Question: After the recent changes in my application still i get this issue while displaying the image using the relative path in the database. 'Error: 404 NOT FOUND http://localhost:1256/Empdet/%22/Photos/jobs.jpg%22'

'''
$scope.UploadFile = function () {
console.log('UploadFile');
console.log($scope.Empdet.PhotoFile);
var file = $scope.Empdet.PhotoFile;
console.log('file is ' + JSON.stringify(file));
var uploadUrl = "../Photos";
console.log('before file upload');
EmployeeFactory.UploadFile(file, uploadUrl).success(function (response) {
$scope.Empdet.PhotoText = response;
console.log('$scope.Empdet.PhotoText');
console.log(response);
}).error(function () {
console.log('error');
});
console.log('after file upload');
};
'''
'''
service.UploadFile = function (file, uploadUrl) {
var fd = new FormData();
fd.append('file', file);
return $http.post('/Empdet/UploadFile', fd, {
transformRequest: angular.identity,
headers: { 'Content-Type': undefined }
});
}
'''
'''
[HttpPost]
public ActionResult UploadFile()
{
var file = Request.Files[0];
var path = Path.Combine(Server.MapPath("~/Photos/"), file.FileName);
file.SaveAs(path);
// prepare a relative path to be stored in the database and used to display later on.
var filename = Url.Content("~/Photos/" + file.FileName);
// save to db
return Json(filename.ToString(), JsonRequestBehavior.AllowGet);
}
'''
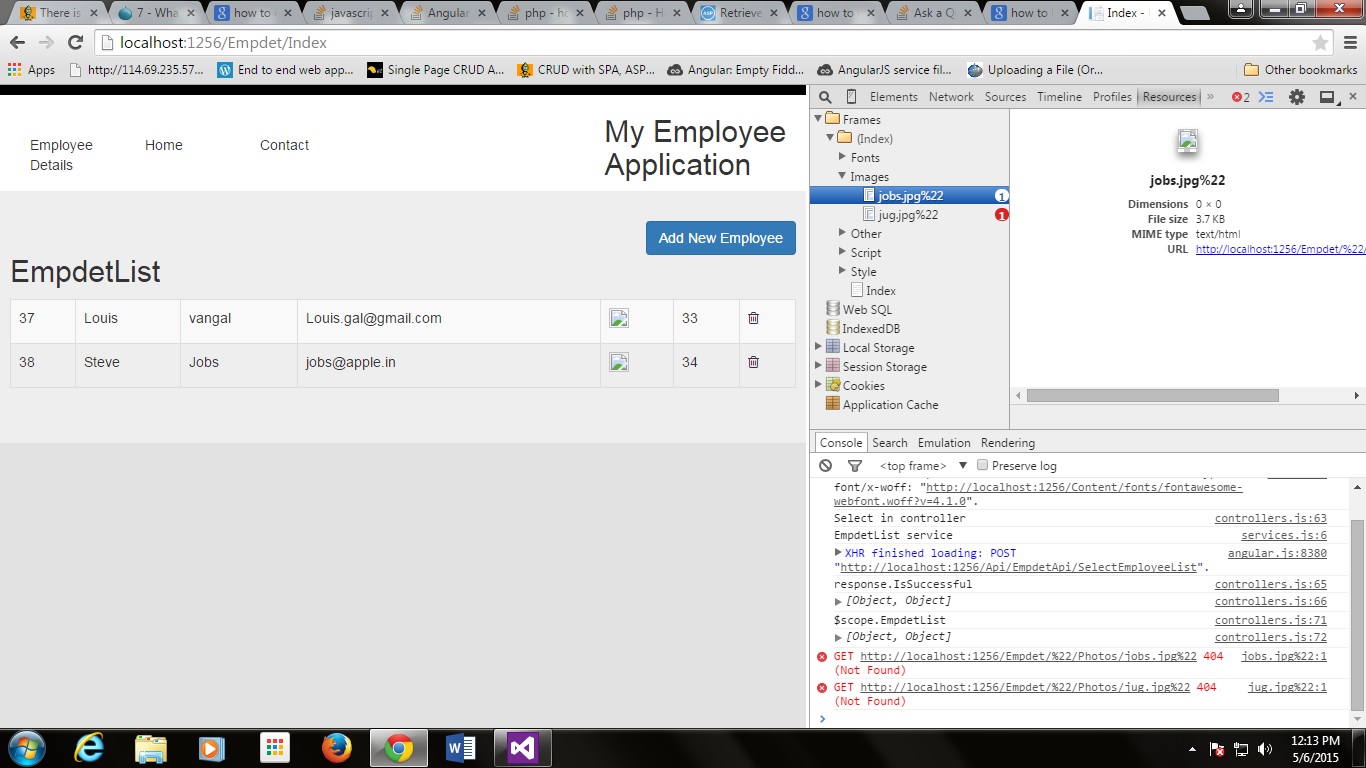
Answer: Remove the '.toString()' from your function, the 'FileName' property already returns a string.
'''
[HttpPost]
public ActionResult UploadFile()
{
var file = Request.Files[0];
var path = Path.Combine(Server.MapPath("~/Photos/") + file.FileName);
file.SaveAs(path);
// prepare a relative path to be stored in the database and used to display later on.
string filename = Url.Content("~/Photos/" + file.FileName);
// save to db
return Json(filename, JsonRequestBehavior.AllowGet);
}
'''
Parse the return in your controller. This should get rid of the extra quotes(") in your URL.